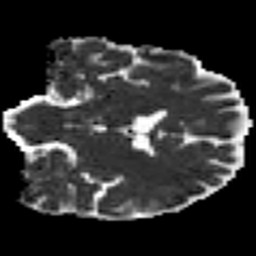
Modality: MD
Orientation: coronal
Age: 45
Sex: male
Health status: ill
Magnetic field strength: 3 T
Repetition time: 9 s
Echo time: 0.093 s